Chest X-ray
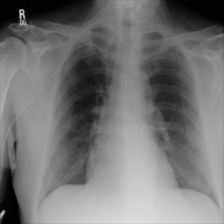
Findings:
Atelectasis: negative
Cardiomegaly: negative
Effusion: negative
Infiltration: negative
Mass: negative
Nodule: negative
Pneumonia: negative
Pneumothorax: negative
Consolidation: negative
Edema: negative
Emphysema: negative
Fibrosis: negative
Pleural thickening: negative
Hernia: negative